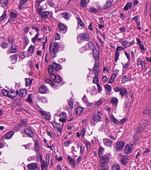
Tumor epithelial tissue: yes
Tumor-associated stroma tissue: yes
Normal tissue: no